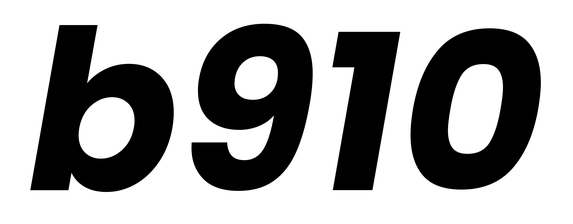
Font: Poppins-BoldItalic